Question:
In order to achieve the typography above, i will have to use some jquery / css trickery.
First, I will have to create a class '.underlined' to set a background image, to have total control of the underline.
Second, I will have to like the within the string and remove the '.underlined' class or apply an additional class for that specific character.
Now how do i match the g,j,p,q,y in a string and apply a class on it?
It should be similar to this, but then use a reg exp or something?
<URL>
I tried the ':contains' selector, but i had trouble splitting up the string and putting it back together.
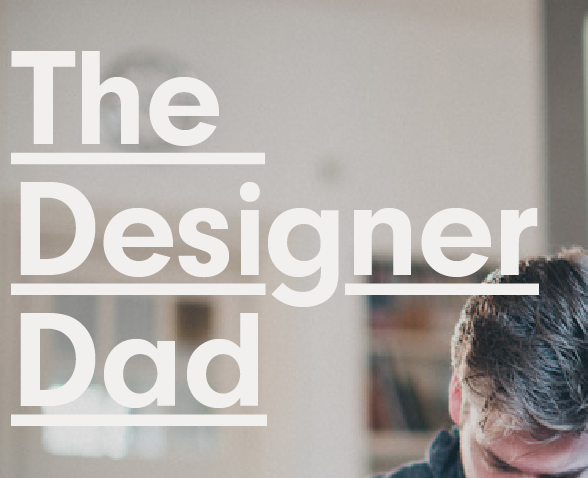
Answer: Using the markup in your fiddle, I believe you want something like this:
'''
var descenders = {"g": true, "j": true, "p": true, "q": true, "y": true};
$('a').each(function (i, elem) {
var self = $(elem),
textNodes = self.text().split(''),
i = 0;
for (i = 0; i < textNodes.length; i += 1) {
if (descenders[textNodes[i]]) {
textNodes[i] = '<span class="descender">' + textNodes[i] + '</span>';
} else {
textNodes[i] = '<span class="underline">' + textNodes[i] + '</span>';
}
}
self.html(textNodes.join(''));
});
'''
Updated fiddle: <URL>